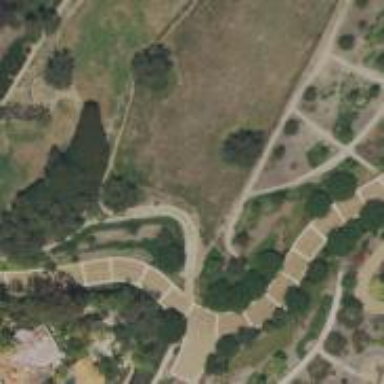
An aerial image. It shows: Path.